The image is an STFT spectrogram (time versus frequency) of a rotating-machine vibration signal. Diagnose the rotating machine from this image, choosing from: normal, misalignment, unbalance, looseness.
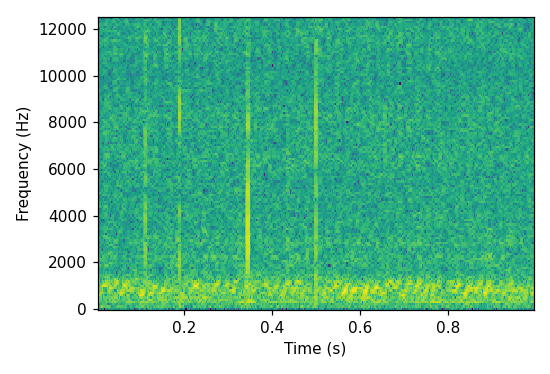
Answer: normal